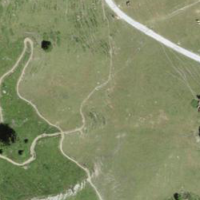
EUNIS habitat code: 26
Species observed at this site:
Omocestus viridulus